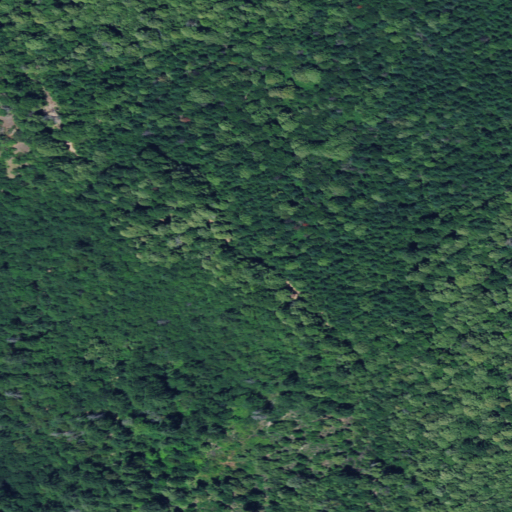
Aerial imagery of mountain in California named Lone Pine Mountain containing evergreen forest, mixed forest, and deciduous forest